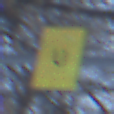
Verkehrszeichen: AnkuendigungOderFortsetzungUmleitungOhnePfeilsymbol
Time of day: Midday
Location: Outdoor (Nature)
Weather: Overcast
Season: Winter
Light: Natural